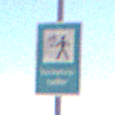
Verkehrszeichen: Verkehrshelfer
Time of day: Midday
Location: Outdoor (Nature)
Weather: Clear
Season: NotSpecified
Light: Natural